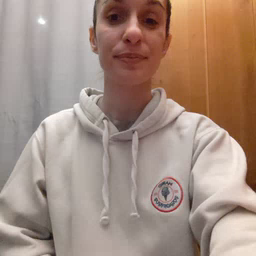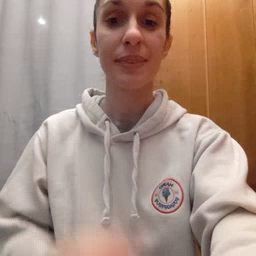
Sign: cowboy